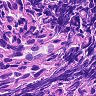
Metastatic tissue present: no